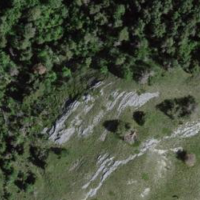
EUNIS habitat code: 24
Species observed at this site:
Buteo buteo